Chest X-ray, PA view. Patient: 41 years old, sex M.
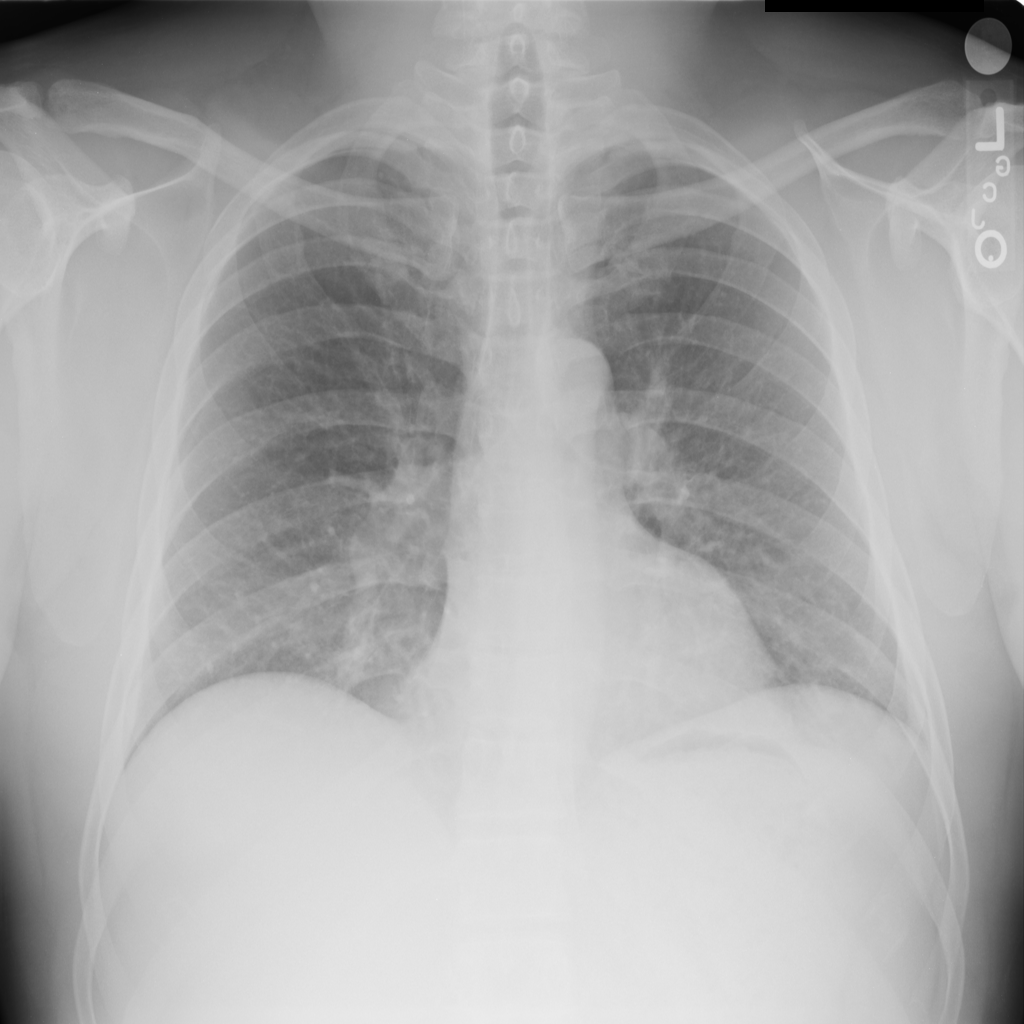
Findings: No Finding